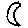
Label: moon